高一 · 计数
下面是一幅统计图, 根据此图得到的以下说法中, 正确的个数是 ( )

(1)这几年生活水平逐年得到提高;

(2)生活费收入指数增长最快的一年是 2008 年;

(3)生活价格指数上涨速度最快的一年是 2009 年;

(4)虽然 2010 年生活费收入增长缓慢, 但生活价格指数也略有降低, 因而生活水平有较大的改善.
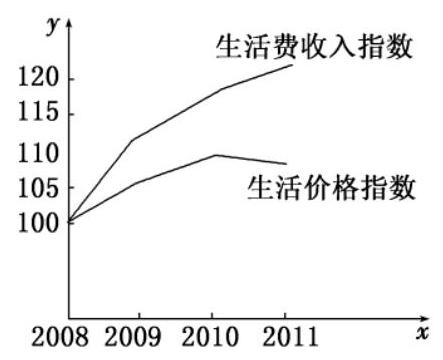
A. 1
B. 2
C. 3
D. 4
答案: C
解析: 由题意知, “生活费收入指数” 减去 “生活价格指数” 的差是逐年增大的, 故(1)正确; “生活费收入指数” 在 2008 2009 年最陡; 故(2)正确; “生活价格指数” 在 2009 2010 年最平缓, 故(3)不正确; “生活价格指数”略呈下降，而“生活费收入指数” 呈上升趋势，故(4)正确.